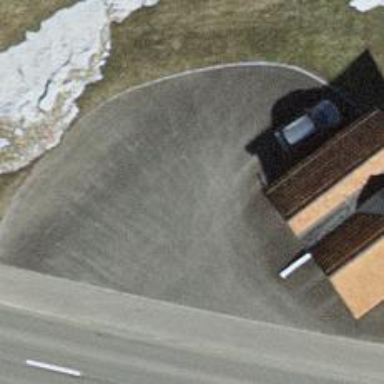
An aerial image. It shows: Driveway leading to service road.